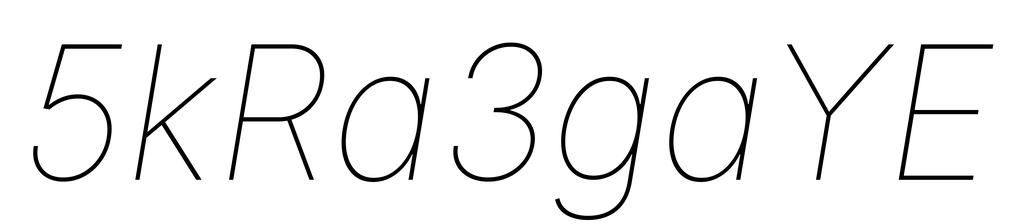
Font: Inter-Italic_Thin_Italic